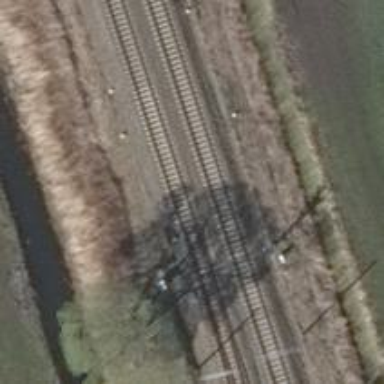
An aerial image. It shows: Signal light at railway crossing.